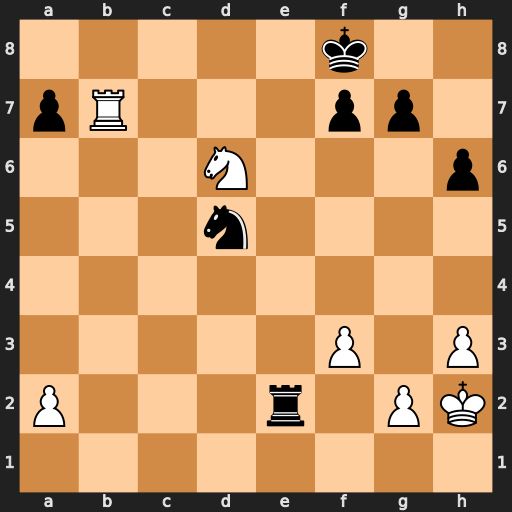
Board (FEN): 5k2/pR3pp1/3N3p/3n4/8/5P1P/P3r1PK/8
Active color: w
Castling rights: -
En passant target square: -
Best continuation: Rb8+ Ke7 Re8+ Kxd6 Rxe2